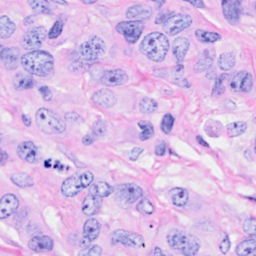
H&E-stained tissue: Breast